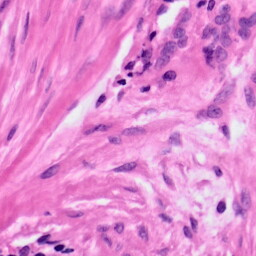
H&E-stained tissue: Ovarian